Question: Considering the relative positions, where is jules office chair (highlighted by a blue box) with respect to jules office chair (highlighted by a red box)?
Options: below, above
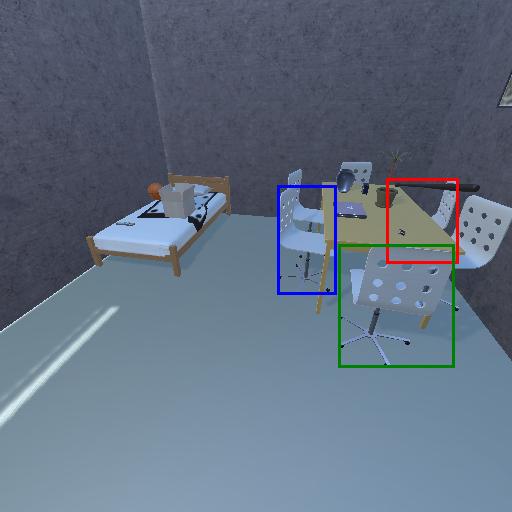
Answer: below